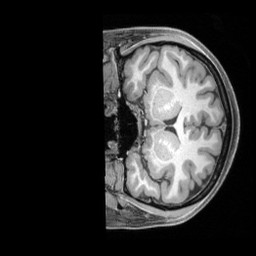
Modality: T1w
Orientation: coronal
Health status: healthy
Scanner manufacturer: siemens
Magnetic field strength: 3 T
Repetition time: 2.4 s
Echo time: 0.00201 s